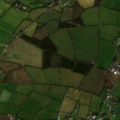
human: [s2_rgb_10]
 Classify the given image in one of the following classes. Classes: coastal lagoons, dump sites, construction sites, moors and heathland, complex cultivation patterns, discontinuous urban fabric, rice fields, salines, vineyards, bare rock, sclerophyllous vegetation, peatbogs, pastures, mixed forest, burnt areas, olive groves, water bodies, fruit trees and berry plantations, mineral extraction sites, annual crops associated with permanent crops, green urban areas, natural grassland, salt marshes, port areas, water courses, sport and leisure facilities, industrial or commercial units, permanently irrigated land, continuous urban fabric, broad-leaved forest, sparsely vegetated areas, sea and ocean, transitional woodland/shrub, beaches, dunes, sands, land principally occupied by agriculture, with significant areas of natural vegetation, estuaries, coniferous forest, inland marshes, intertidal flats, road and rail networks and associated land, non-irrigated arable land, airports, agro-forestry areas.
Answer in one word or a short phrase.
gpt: pastures